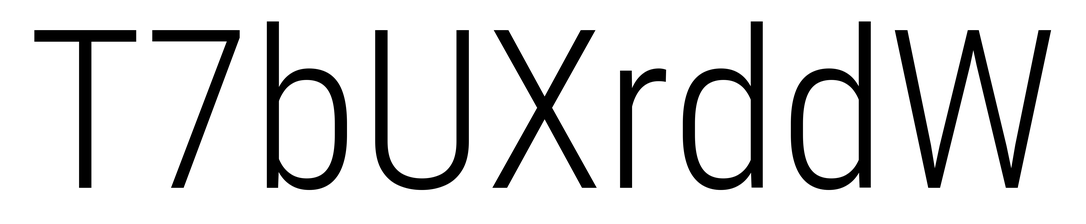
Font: Roboto_Condensed_Light